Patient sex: F
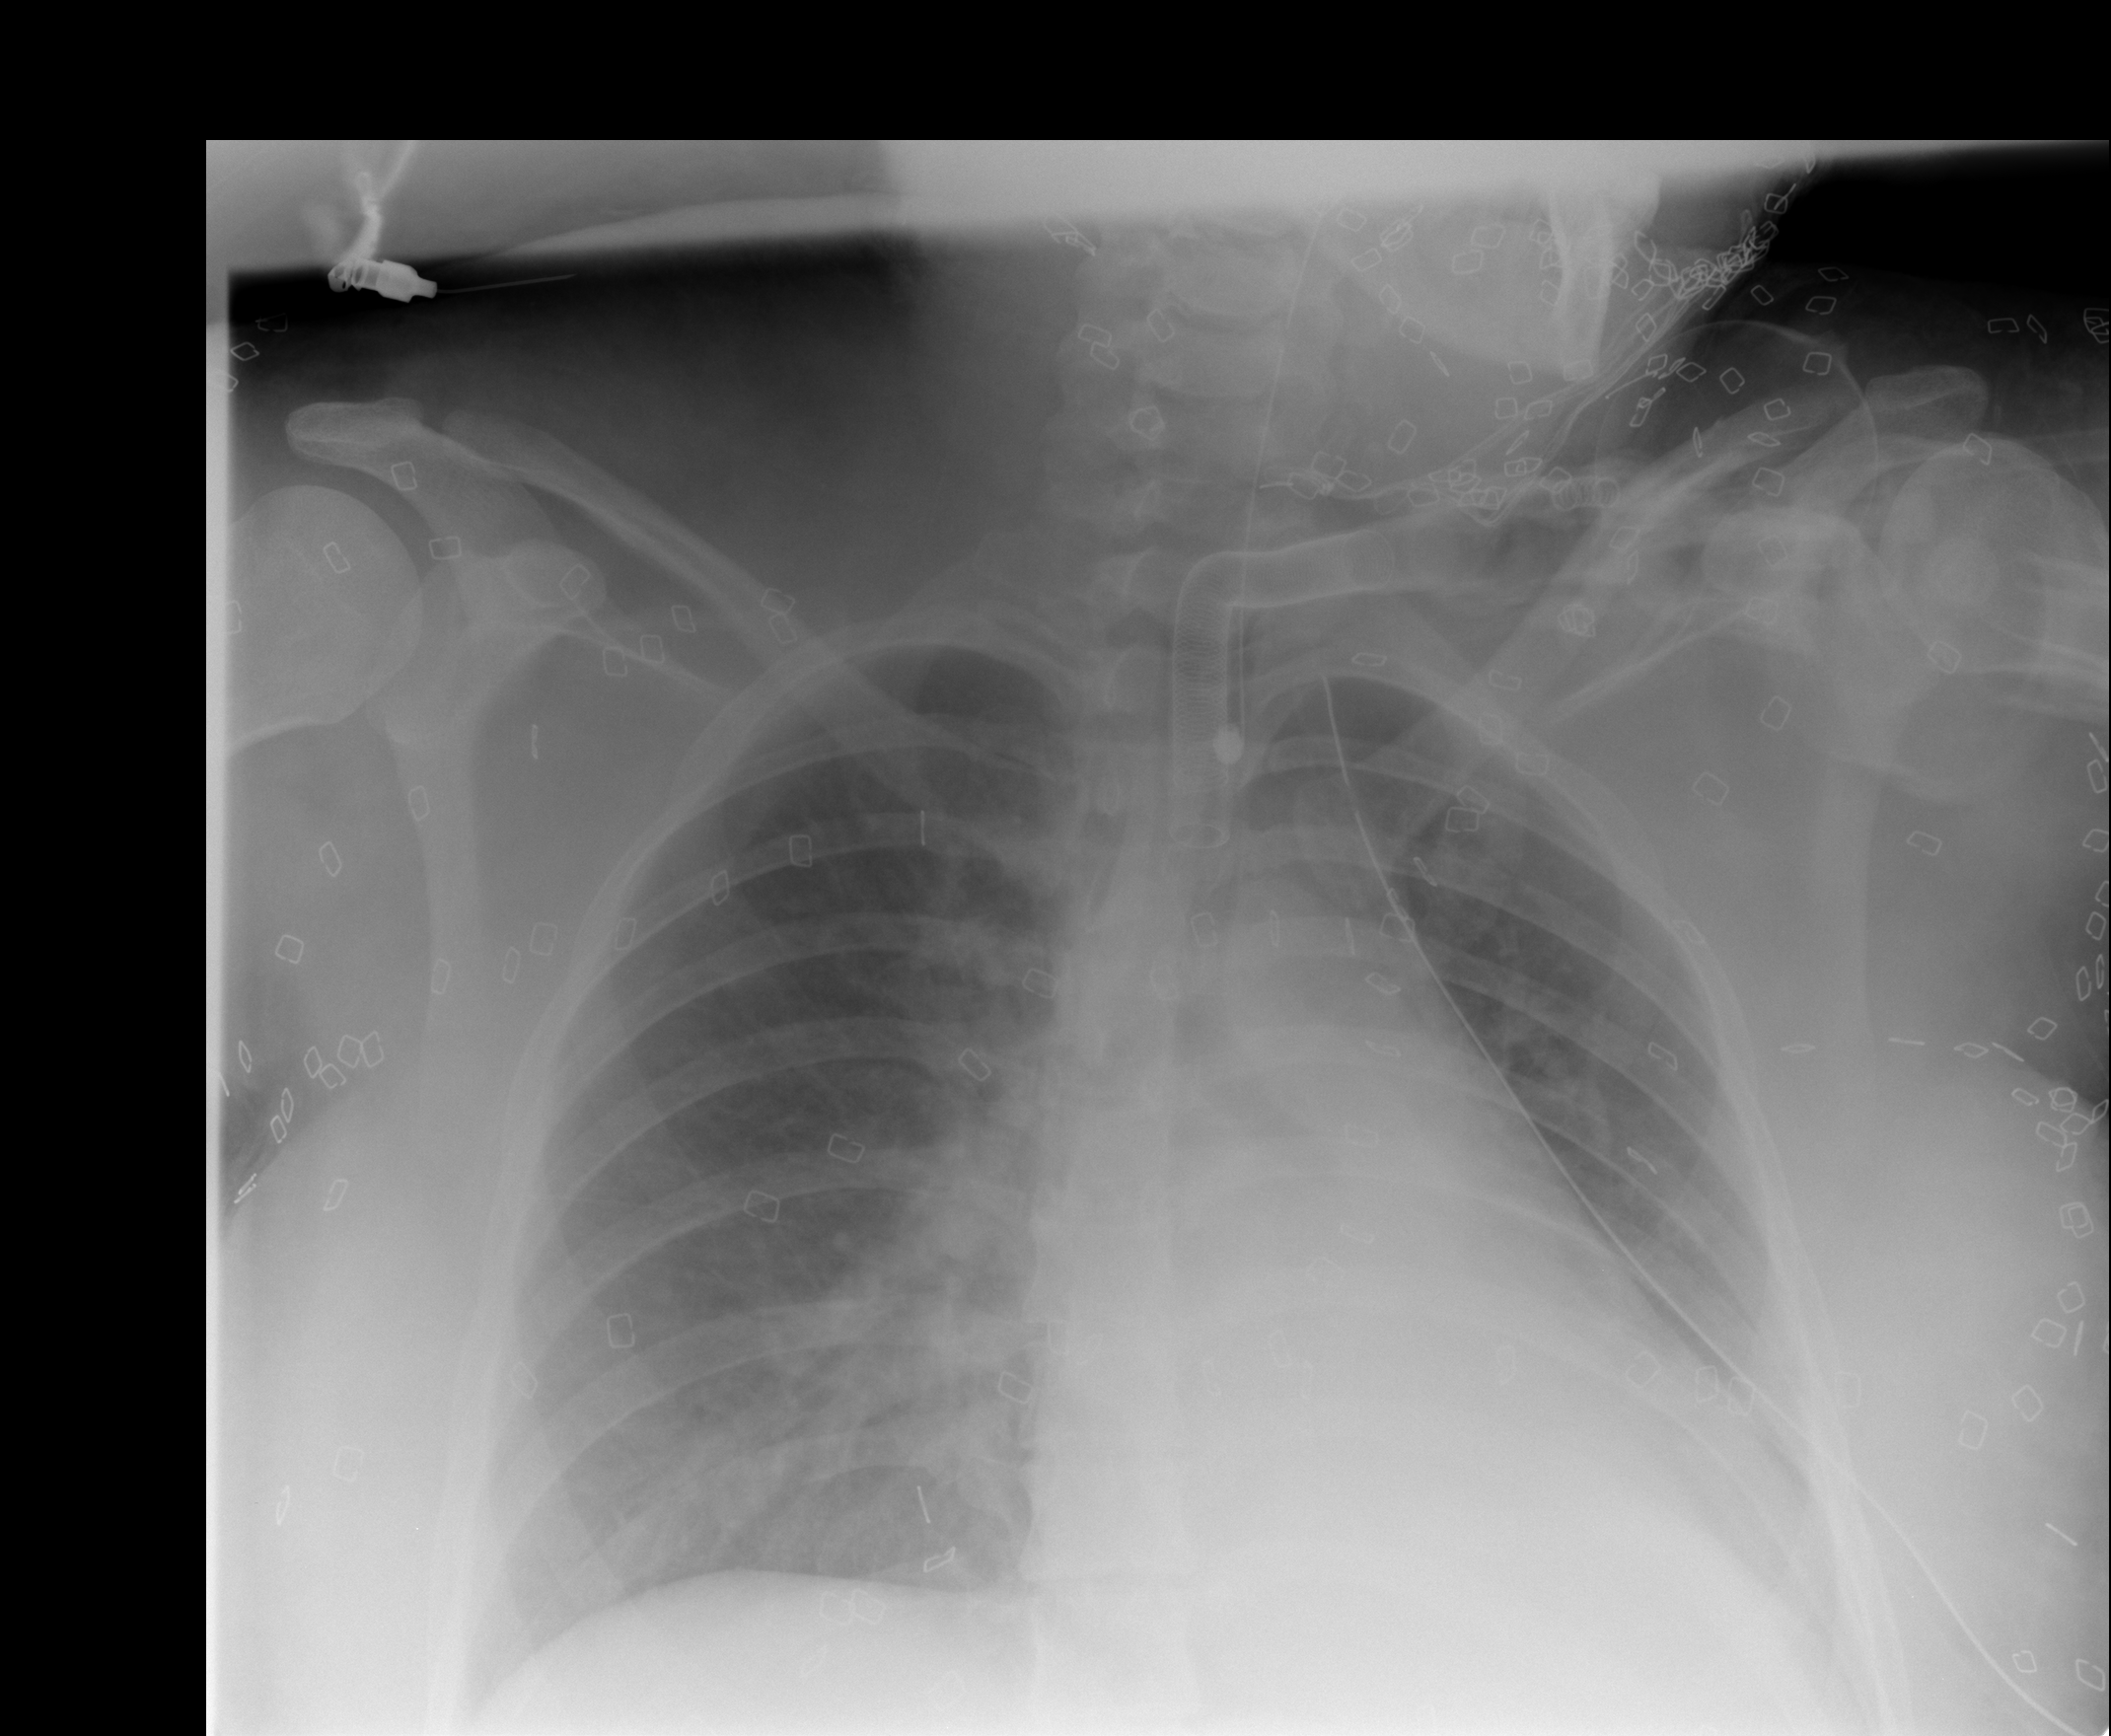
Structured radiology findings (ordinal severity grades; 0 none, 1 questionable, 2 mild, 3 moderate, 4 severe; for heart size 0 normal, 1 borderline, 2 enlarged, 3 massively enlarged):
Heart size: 2
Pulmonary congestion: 1
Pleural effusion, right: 0
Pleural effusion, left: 0
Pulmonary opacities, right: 0
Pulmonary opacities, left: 0
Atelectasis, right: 0
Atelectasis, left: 0